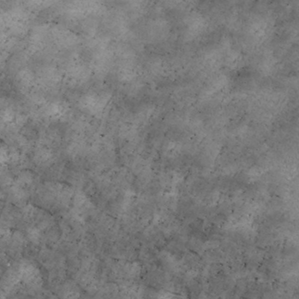
Label: non_frost